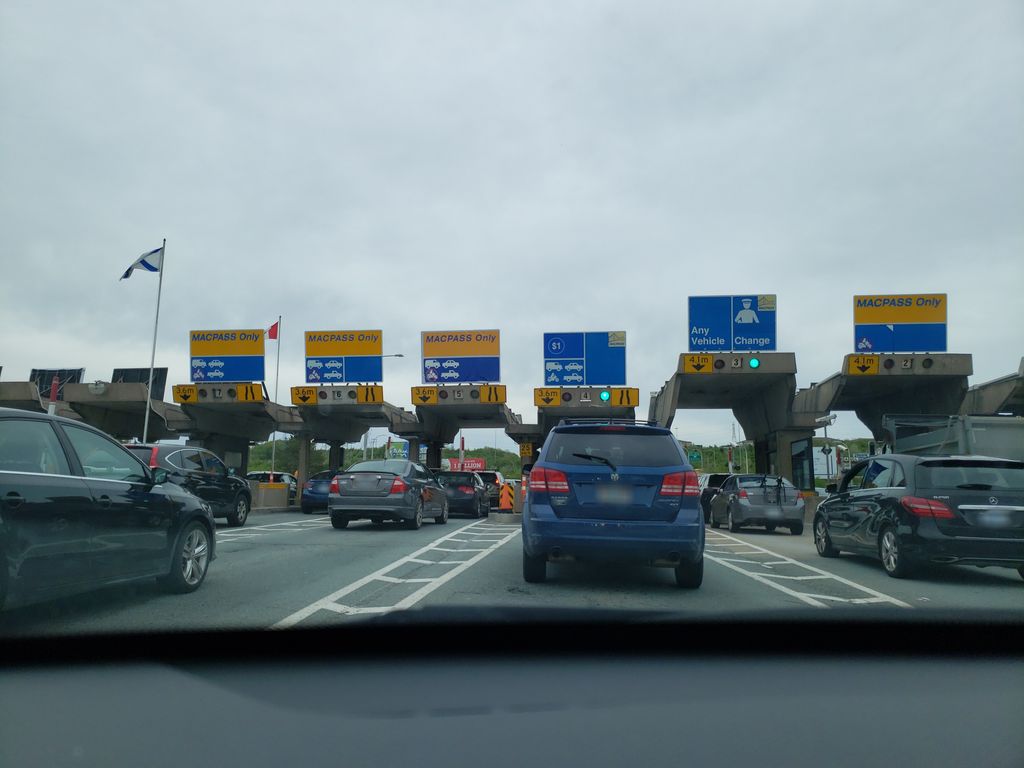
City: halifax